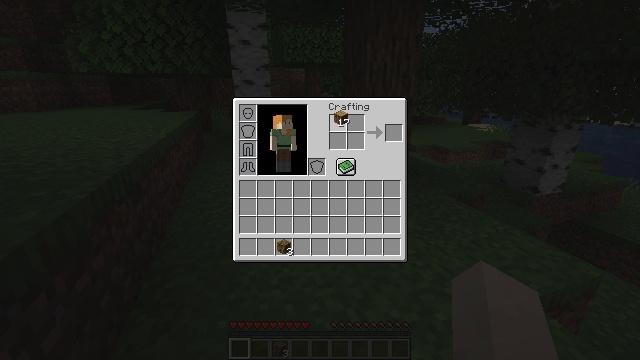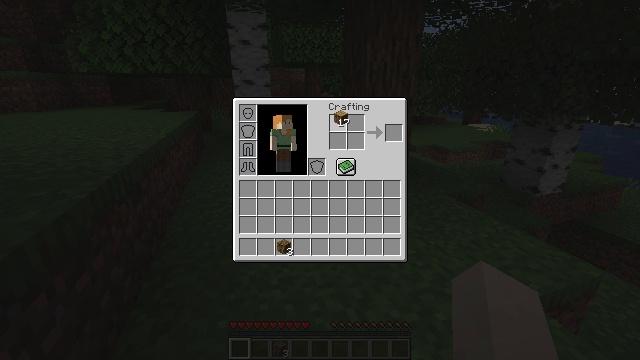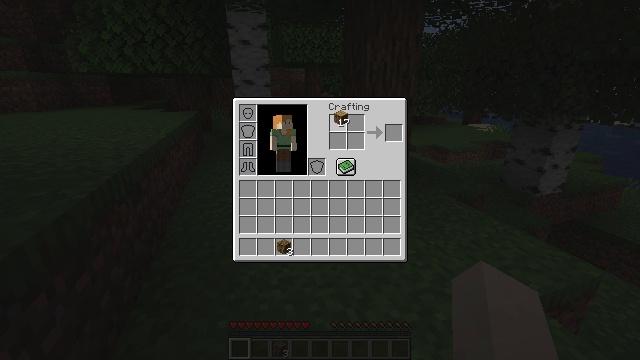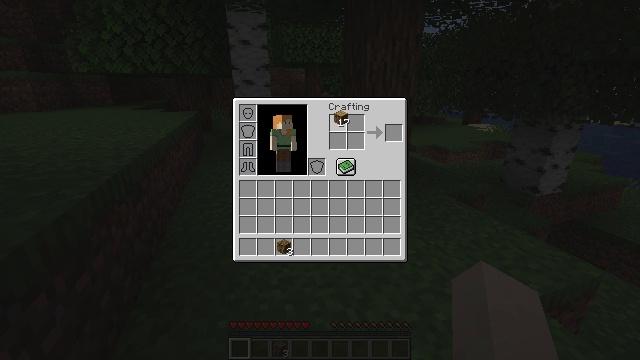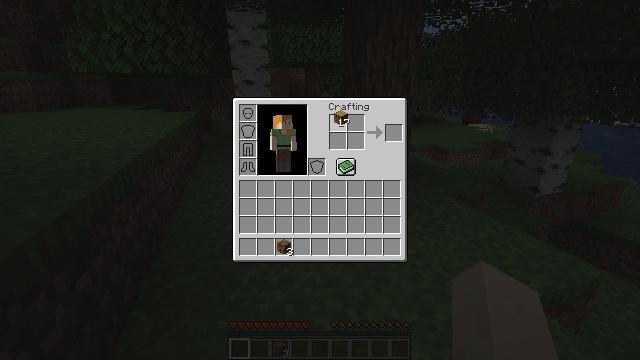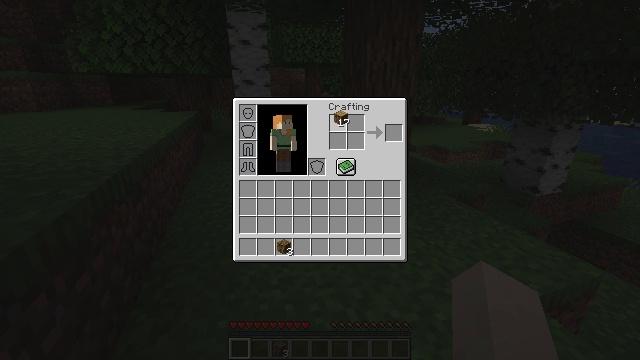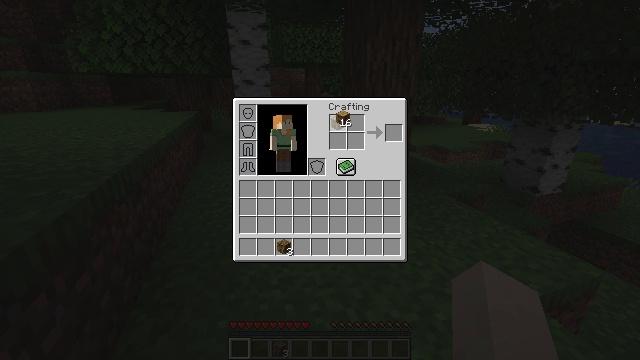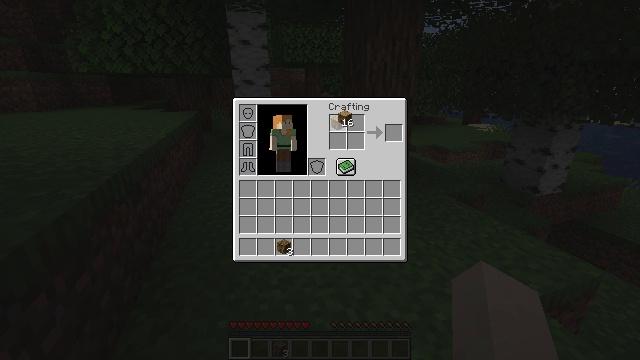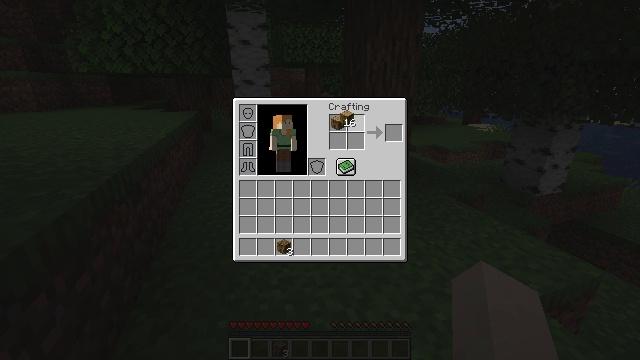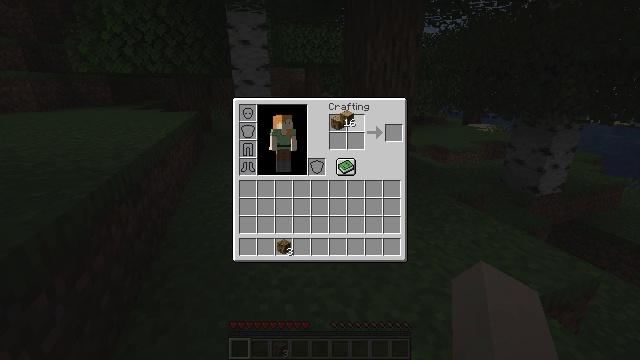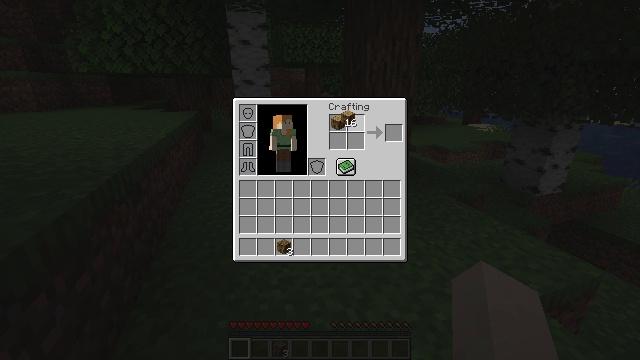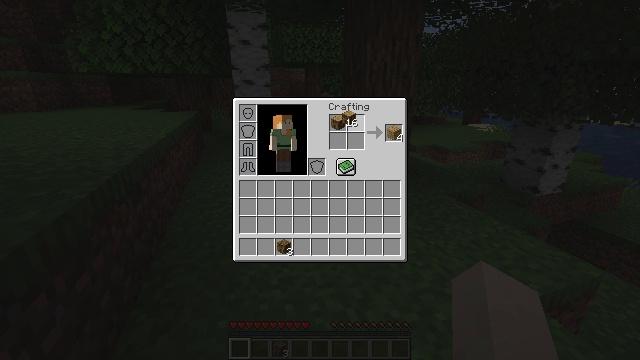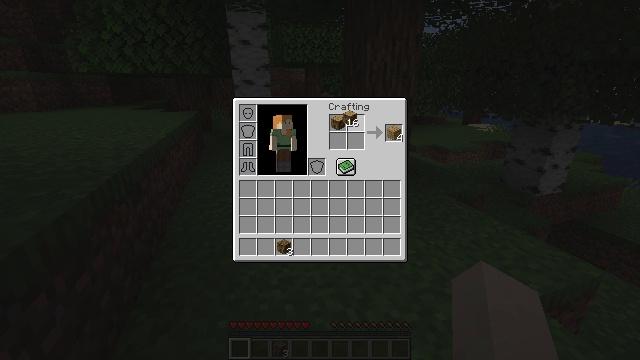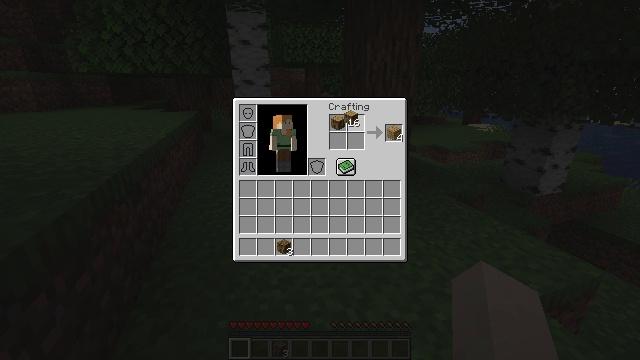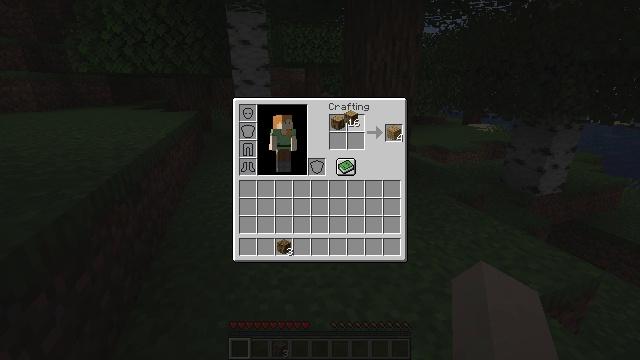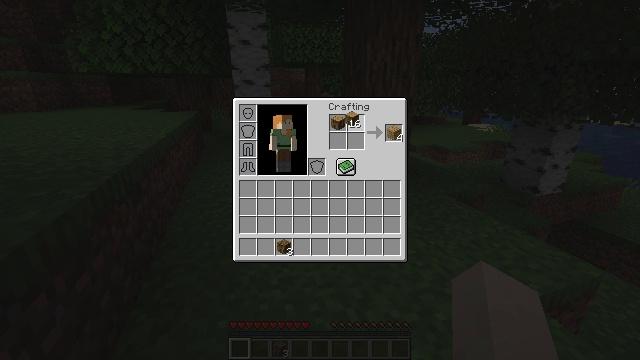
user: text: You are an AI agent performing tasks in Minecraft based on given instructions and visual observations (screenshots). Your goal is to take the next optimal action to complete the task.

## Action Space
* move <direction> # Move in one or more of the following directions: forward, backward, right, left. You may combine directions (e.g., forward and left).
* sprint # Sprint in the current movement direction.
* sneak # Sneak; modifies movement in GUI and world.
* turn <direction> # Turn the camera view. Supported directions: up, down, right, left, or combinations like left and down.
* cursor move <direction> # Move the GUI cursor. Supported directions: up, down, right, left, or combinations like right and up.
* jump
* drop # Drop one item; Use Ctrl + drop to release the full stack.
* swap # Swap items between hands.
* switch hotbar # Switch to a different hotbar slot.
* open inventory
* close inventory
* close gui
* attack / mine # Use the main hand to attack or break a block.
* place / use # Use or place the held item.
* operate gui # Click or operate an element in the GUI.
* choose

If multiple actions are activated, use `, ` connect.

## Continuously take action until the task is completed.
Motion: motion action
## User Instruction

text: Craft oak wood.
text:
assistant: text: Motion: no_op
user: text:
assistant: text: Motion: no_op
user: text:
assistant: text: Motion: choose
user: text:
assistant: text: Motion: choose
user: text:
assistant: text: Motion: choose
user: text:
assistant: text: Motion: no_op
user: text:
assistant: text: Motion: no_op
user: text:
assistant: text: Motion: no_op
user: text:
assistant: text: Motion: no_op
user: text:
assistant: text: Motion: no_op
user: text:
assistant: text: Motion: no_op
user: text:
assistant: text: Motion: no_op
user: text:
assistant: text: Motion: no_op
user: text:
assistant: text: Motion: no_op
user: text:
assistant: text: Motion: no_op
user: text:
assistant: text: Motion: no_op
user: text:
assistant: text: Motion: choose
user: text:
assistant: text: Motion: choose
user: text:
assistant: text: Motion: choose
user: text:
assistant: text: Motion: no_op
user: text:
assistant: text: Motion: no_op
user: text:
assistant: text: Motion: cursor move down
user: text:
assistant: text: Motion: no_op
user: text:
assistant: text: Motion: no_op
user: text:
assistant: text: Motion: no_op
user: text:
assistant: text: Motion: no_op
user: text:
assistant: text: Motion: no_op
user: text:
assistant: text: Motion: no_op
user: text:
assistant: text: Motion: choose
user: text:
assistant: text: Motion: choose